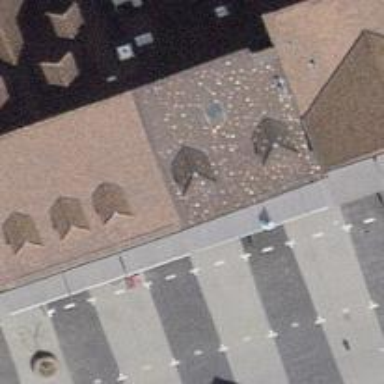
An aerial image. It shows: Clothing store.